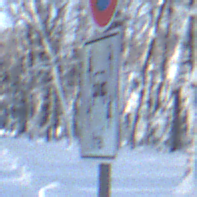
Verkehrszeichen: CarsharingfahrzeugeFrei
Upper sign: AbsolutesHalteverbot
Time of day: MorningAfternoon
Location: Outdoor (Nature)
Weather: Clear
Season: Winter
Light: Natural